Question: I added Jama to buildpath, imported the right class yet eclipse gives me this error.
Does anyone know what I'm doing wrong?

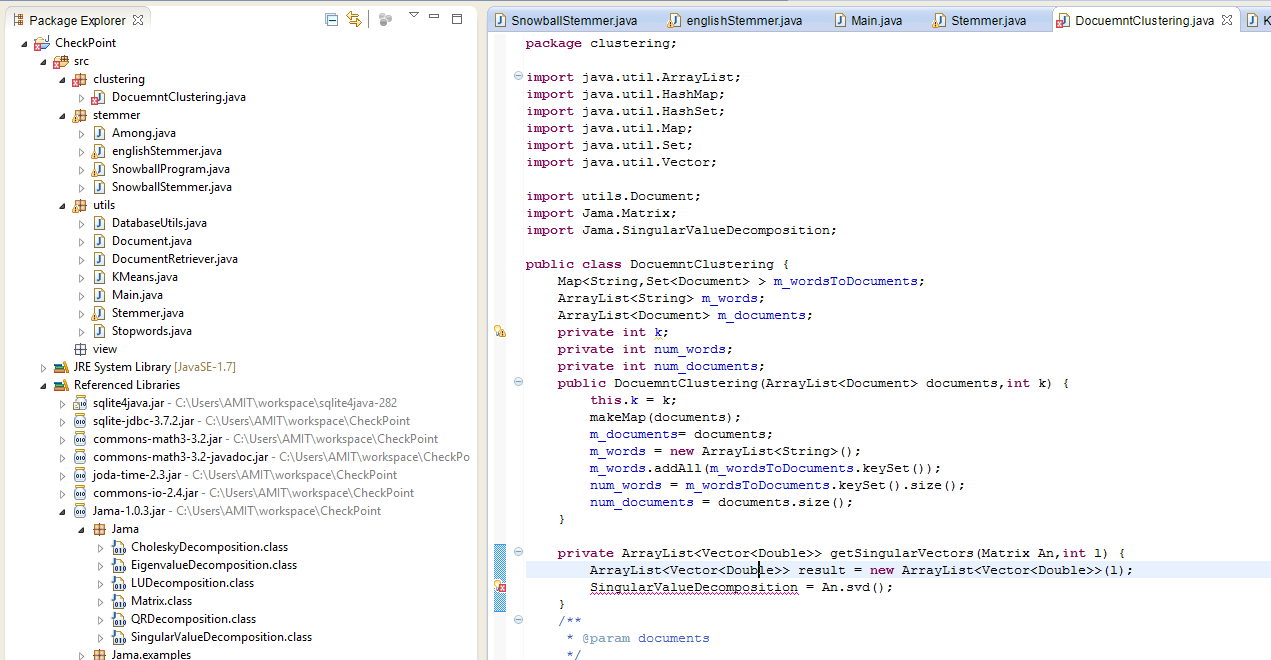
Answer: You need to state an identifier after
'''
SingularValueDecomposition
'''
like
'''
SingularValueDecomposition myValueDecomp = An.svd();
'''
etter paste your code then.
I just downloaded Jama and created a simple code snippet with your getSingularVectors method in NetBeans and Eclipse Kepler and it works for me.
my code:
'''
private ArrayList<Vector<Double>> getSingularVectors(Matrix an, int i){
ArrayList<Vector<Double>> list = new ArrayList<Vector<Double>>(i);
SingularValueDecomposition svd = an.svd();
return list;
}
'''